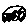
Label: car